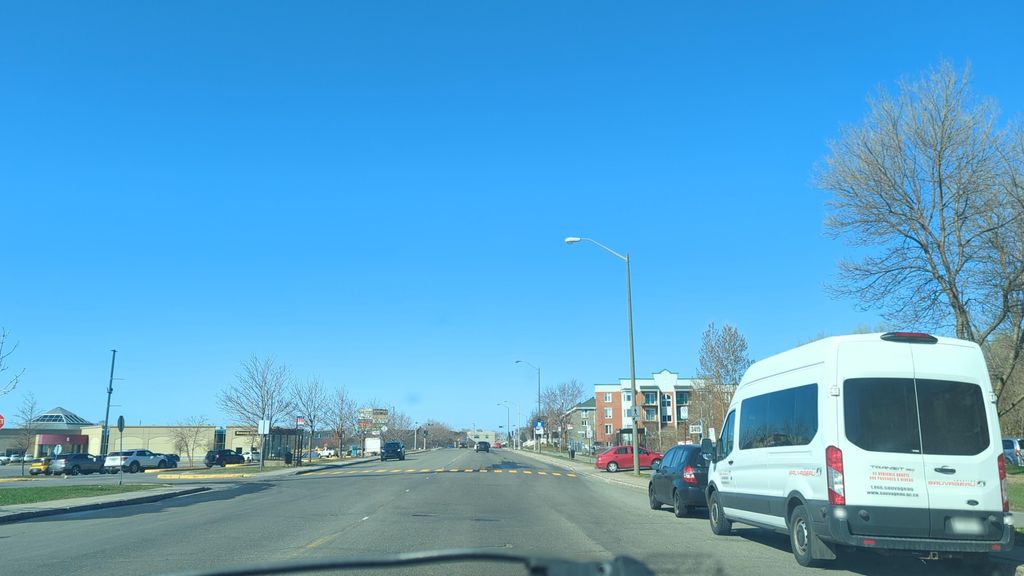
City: quebec_city